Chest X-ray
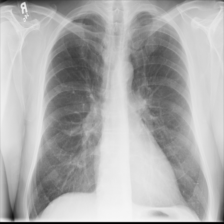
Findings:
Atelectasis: negative
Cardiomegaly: negative
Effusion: negative
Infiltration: negative
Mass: negative
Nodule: negative
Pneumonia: negative
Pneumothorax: negative
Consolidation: negative
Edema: negative
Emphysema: negative
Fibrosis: negative
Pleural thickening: negative
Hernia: negative